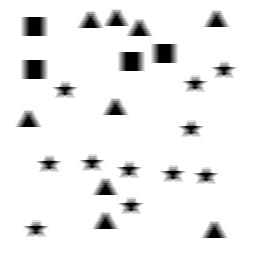
Squares: 4
Triangles: 9
Stars: 11
Total shapes: 24